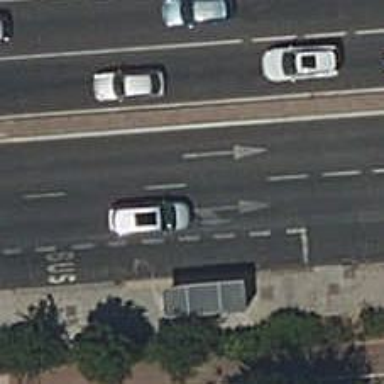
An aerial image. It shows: Public transport stop position.